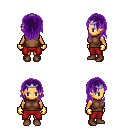
a pixel art fantasy rpg character, female body template, human, tanned skin, brown sleeveless shirt, red pants, purple long hairstyle, silver tiara, gold gloves, brown shoes, four views (front, back, left, right), 2x2 character sprite sheet, small pixel art, hard edges, no anti-aliasing